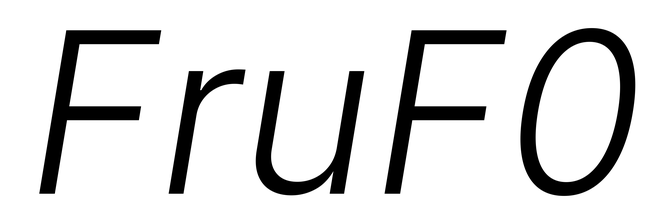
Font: Inter-Italic_Light_Italic